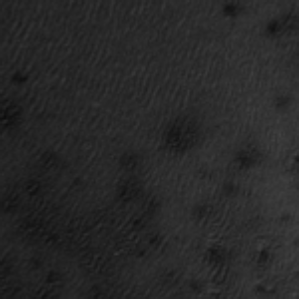
Label: frost